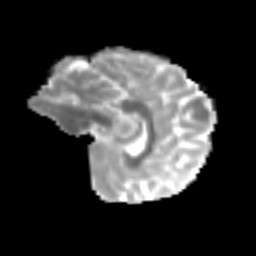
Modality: MD
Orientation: sagittal
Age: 44
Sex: female
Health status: ill
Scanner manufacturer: siemens
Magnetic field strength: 3 T
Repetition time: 8.7 s
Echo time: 0.11 s